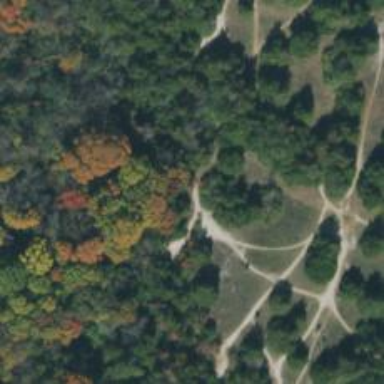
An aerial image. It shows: Path.